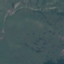
Label: Pasture